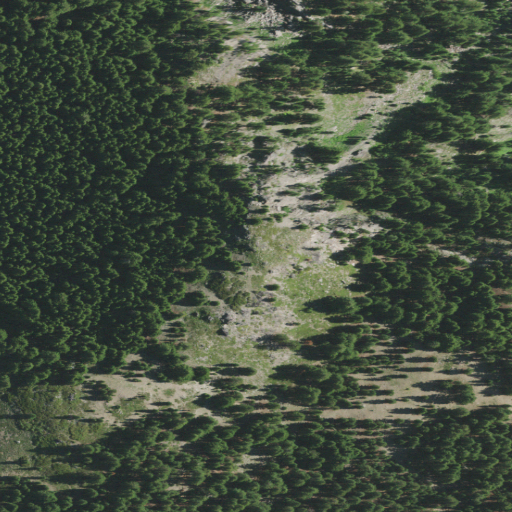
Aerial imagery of mountain in California named Condrey Mountain containing evergreen forest and shrub